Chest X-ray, AP view. Patient: 67 years old, sex M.
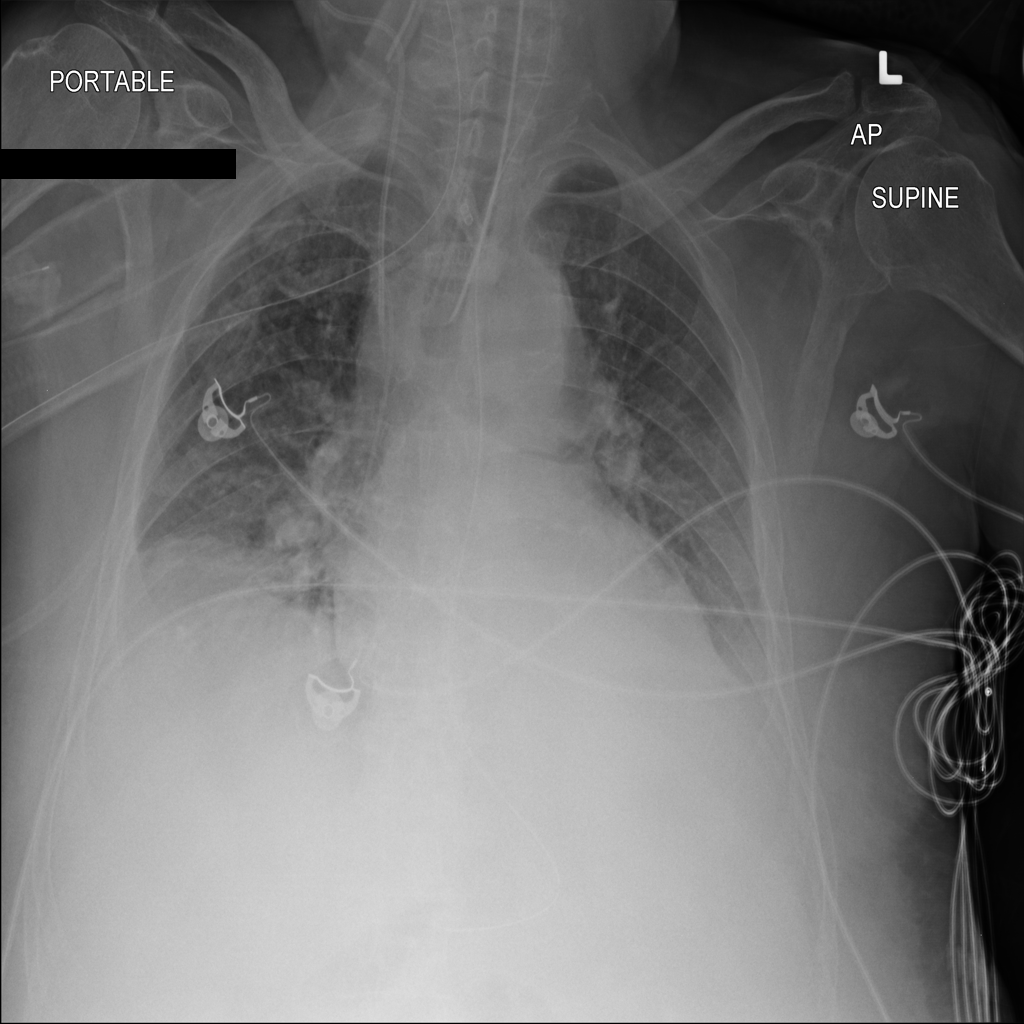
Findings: Atelectasis, Infiltration